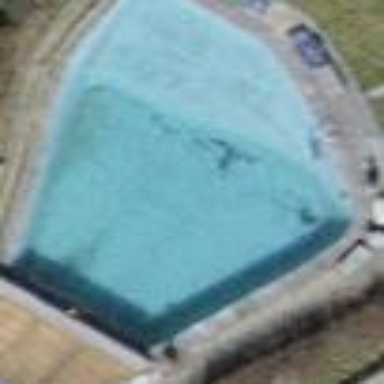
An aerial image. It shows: Swimming pool located in leisure land.